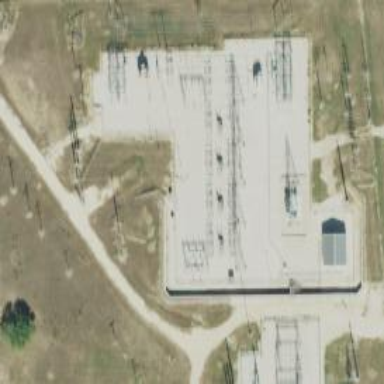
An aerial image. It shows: Switch used for power control.